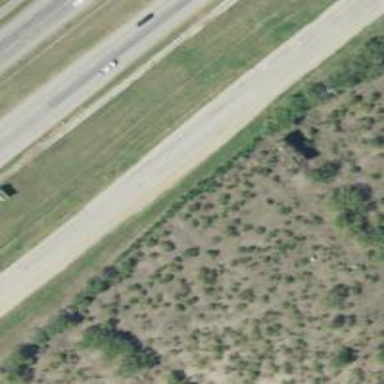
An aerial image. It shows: Secondary road with frontage road.